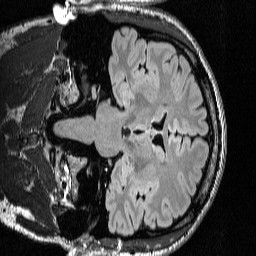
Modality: FLAIR
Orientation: coronal
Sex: male
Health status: ill
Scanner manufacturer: siemens
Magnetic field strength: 3 T
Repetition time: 7 s
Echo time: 0.372 s